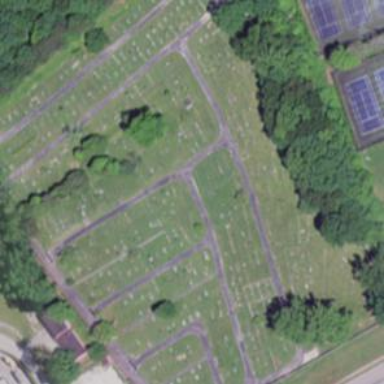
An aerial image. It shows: Cemetery.